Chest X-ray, PA view. Patient: 15 years old, sex F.
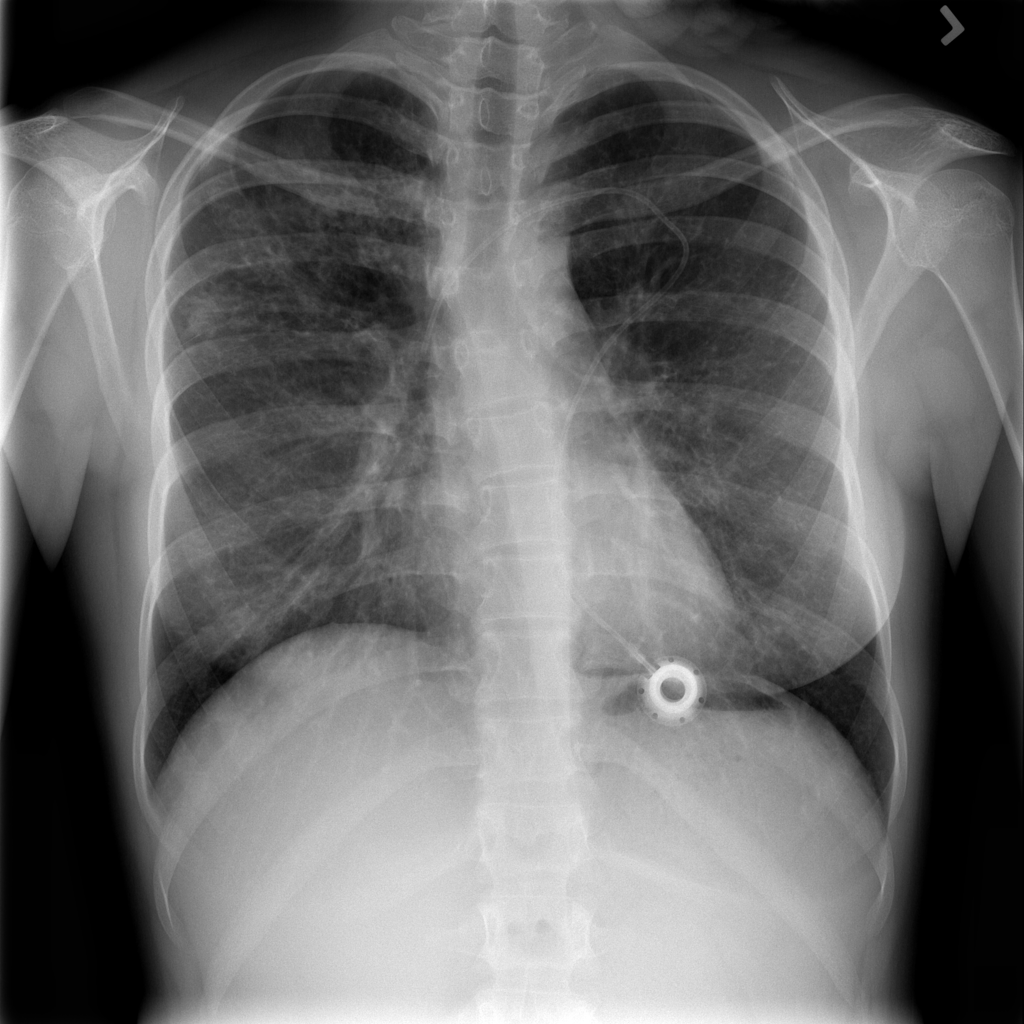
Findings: No Finding